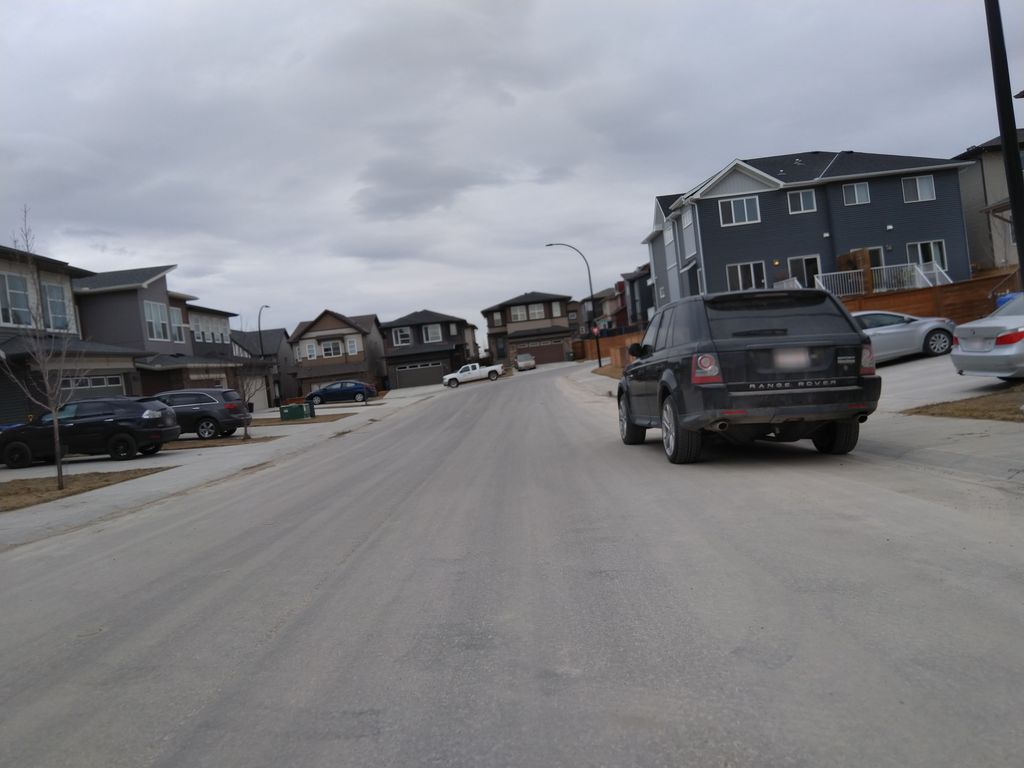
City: calgary